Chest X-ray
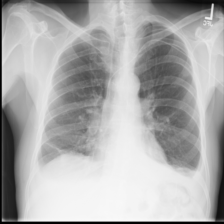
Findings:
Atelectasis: positive
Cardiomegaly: negative
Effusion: positive
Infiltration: positive
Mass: negative
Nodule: positive
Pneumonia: negative
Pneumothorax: negative
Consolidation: negative
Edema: negative
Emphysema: negative
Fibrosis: negative
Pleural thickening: negative
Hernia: negative